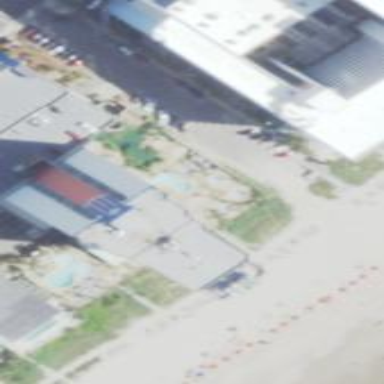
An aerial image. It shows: Hotel building.